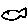
Label: fish